Field crop: maize
Growth stage: 2
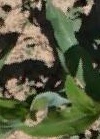
Species: maize